Question: I have already made an algorithm for the problem but it still got a trouble.
Suppose that I have the recap of schedule (contains on gridview named GV):
'''
TimeStart TimeEnd TotalOccuredOnThisTime
----------------------------------------------
08.00 08.50 1
08.00 09.40 43
08.00 10.50 2
'''
Pls take a look to the picture below for more clear information:

What I want to get from the algorithm is, to count the time that occured on the same period, e.g. on the time of 08.00, it's occured 46 event (see the yellow colored row).
This is my algorithm:
'''
Dim ColumnLength As Integer = GV.Rows.Count
Dim TimeStart(ColumnLength - 1) As Integer
Dim TimeEnd(ColumnLength - 1) As Integer
Dim Total(ColumnLength - 1) As Integer
For i = 0 to ColumnLength - 1
TimeStart(i) = Convert.ToInt32(Regex.Replace(GV.Rows(i).Cells(0).Text, ".", ""))
TimeEnd(i) = Convert.ToInt32(Regex.Replace(GV.Rows(i).Cells(1).Text, ".", ""))
Total(i) = 0
Next
For i = 0 To ColumnLength - 2
For j = 0 To ColumnLength - 1
If TimeEnd(i) > TimeStart(j) And ((TimeStart(i) <= TimeEnd(j)) Or (TimeStart(i) >= TimeEnd(j)))
Total(j) = Total(j) - Total(i)
End If
Next
Next
'''
But it's resulted the wrong value.
The result what I want is like:
'''
Time: 08.00 - 08.50 --> 46 event occured
08.50 - 09.40 --> 46 event occured
09.40 - 10.00 --> 45 event occured
etc...
'''
How to do that properly? Really need your help...
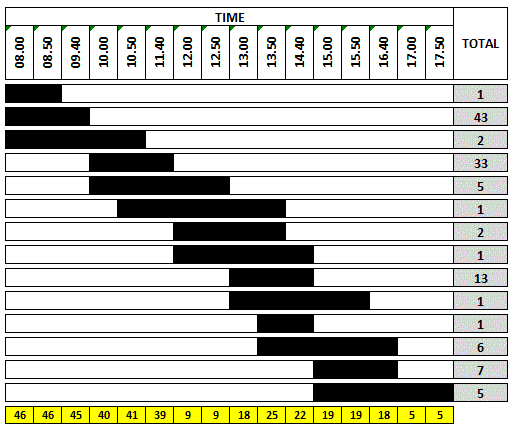
Answer: You can use a <URL>, and then for each occurrence of that range you could increment the 'Value' portion of the 'Dictionary'.
Additionally, there is no need to have nested loops using this approach, or a staging loop to populate start and end time arrays. The following algorithm should provide the results you are looking for:
'''
Dim columnLength As Integer = GV.Rows.Count
Dim timeRangeCount As New Dictionary(Of String, Integer)
For i = 0 to columnLength - 1
Dim timeStart As String = GV.Rows(i).Cells(0).Text
Dim timeEnd As String = GV.Rows(i).Cells(1).Text
Dim key As String = String.Format("{0}-{1}", timeStart, timeEnd)
If timeRangeCount.ContainsKey(key)
timeRangeCount(key) += 1
Else
timeRangeCount(key) = 1
End If
Next
'''
Thus you could pull the count of the time range 09.40 - 10.00, for example, from the dictionary by saying:
'''
Dim totalOccuredOnThisTime As Integer = timeRangeCount("09.40-10.00")
'''
---
I've this algorithm with the similar test code:
'''
Dim columnLength As Integer = 6
Dim timeStart() As String = {"08.00", "08.00", "10.00", "08.00", "08.00", "10.00"}
Dim timeEnd() As String = {"08.50", "08.50", "11.00", "09.00", "08.50", "11.00"}
Dim timeRangeCount As New Dictionary(Of String, Integer)
For i = 0 to columnLength - 1
Dim key As String = String.Format("{0}-{1}", timeStart(i), timeEnd(i))
If timeRangeCount.ContainsKey(key)
timeRangeCount(key) += 1
Else
timeRangeCount(key) = 1
End If
Next
Console.WriteLine(timeRangeCount)
'''

## Update
After reading your clarification in your comment, you can still use the Dictionary to help keep track of this along with a couple helper classes ('TimeRange', 'TimeRangeCounter', and 'TimeRangeEqualityComparer'). This does make things a bit more complicated though.
The first helper class is used to hold the counts of exact and sub range matches:
'''
Public Class TimeRangeCounter
Property ExactRangeMatch as Integer
Property SubRangeMatch as Integer
End Class
'''
The second helper class is used to help the dictionary know how one key (of type 'TimeRange') differs from another:
'''
Public Class TimeRangeEqualityComparer
Implements IEqualityComparer(Of TimeRange)
Public Overloads Function Equals(left As TimeRange, right As TimeRange) _
As Boolean Implements IEqualityComparer(Of TimeRange).Equals
Return left.ToString = right.ToString
End Function
Public Overloads Function GetHashCode(range As TimeRange) _
As Integer Implements IEqualityComparer(Of TimeRange).GetHashCode
return range.ToString().GetHashCode()
End Function
End Class
'''
The Third helper class stores the start and end times of a range:
'''
Public Class TimeRange
Private readonly _start
Private readonly _end
Public Readonly Property Start
Get
return _start
End Get
End Property
Public Readonly Property [End]
Get
return _end
End Get
End Property
Public Sub New(start As String, [end] As string)
Me._start = start
Me._end = [end]
End Sub
Public Overrides Function ToString() as String
Return String.Format("{0}-{1}", Start, [End])
End Function
End Class
'''
So using the above we should be able to write this algorithm:
'''
Dim columnLength As Integer = 5
Dim timeStart() As String = {"08.00", "08.00", "10.00", "08.00", "08.00"}
Dim timeEnd() As String = {"08.50", "11.50", "11.00", "09.00", "08.50"}
Dim comparer As New TimeRangeEqualityComparer()
Dim timeRangeCounts As New Dictionary(Of TimeRange, TimeRangeCounter)(comparer)
'Count exact range matches while building dictionary
For i = 0 to columnLength - 1
Dim key As TimeRange = New TimeRange(timeStart(i), timeEnd(i))
If timeRangeCounts.ContainsKey(key)
timeRangeCounts(key).ExactRangeMatch += 1
Else
Dim counter = New TimeRangeCounter()
counter.ExactRangeMatch = 1
timeRangeCounts(key) = counter
End If
Next
'Count sub ranges
For Each kvp in timeRangeCounts
For Each key in timeRangeCounts.Keys
If kvp.key.Start >= key.Start AndAlso _
kvp.Key.End <= key.End AndAlso _
kvp.key.ToString <> key.ToString then
kvp.Value.SubRangeMatch += 1
End If
Next
Next
Console.WriteLine(timeRangeCounts)
'''